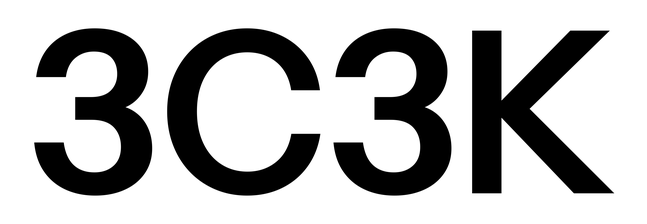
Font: InstrumentSans_SemiBold